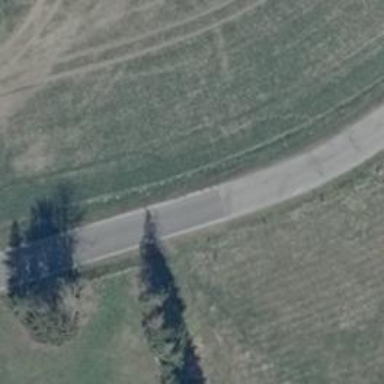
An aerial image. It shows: Tertiary road with asphalt surface.